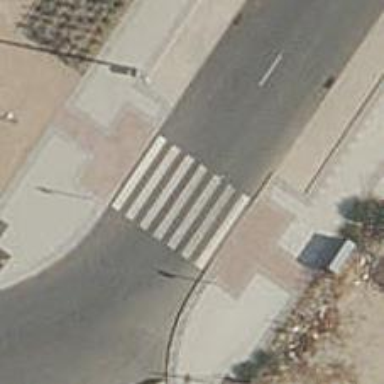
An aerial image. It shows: Uncontrolled zebra crossing on the road.